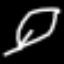
Label: leaf